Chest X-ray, PA view. Patient: 39 years old, sex M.
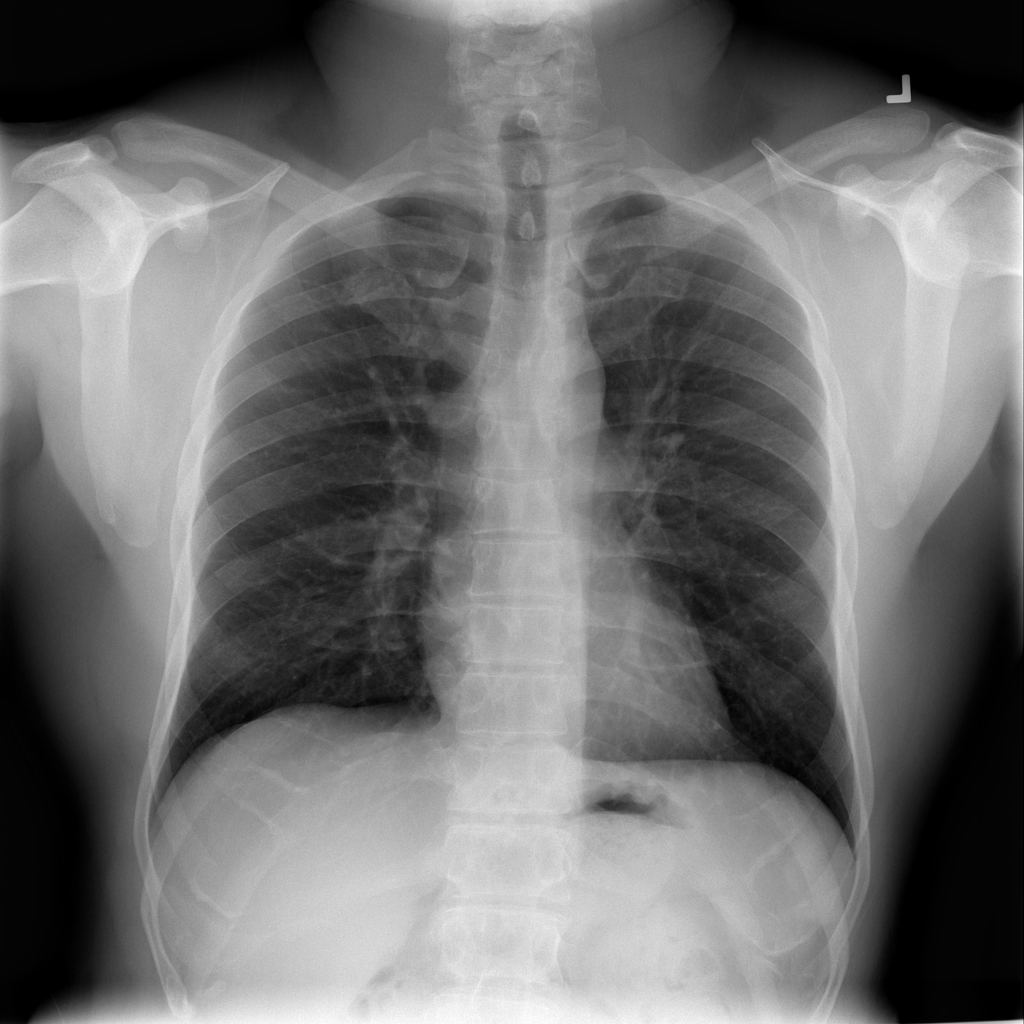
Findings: No Finding